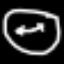
Label: clock